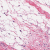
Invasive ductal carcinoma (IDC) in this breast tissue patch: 0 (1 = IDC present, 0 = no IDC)